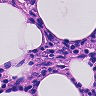
Metastatic tissue present: no